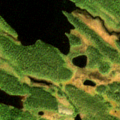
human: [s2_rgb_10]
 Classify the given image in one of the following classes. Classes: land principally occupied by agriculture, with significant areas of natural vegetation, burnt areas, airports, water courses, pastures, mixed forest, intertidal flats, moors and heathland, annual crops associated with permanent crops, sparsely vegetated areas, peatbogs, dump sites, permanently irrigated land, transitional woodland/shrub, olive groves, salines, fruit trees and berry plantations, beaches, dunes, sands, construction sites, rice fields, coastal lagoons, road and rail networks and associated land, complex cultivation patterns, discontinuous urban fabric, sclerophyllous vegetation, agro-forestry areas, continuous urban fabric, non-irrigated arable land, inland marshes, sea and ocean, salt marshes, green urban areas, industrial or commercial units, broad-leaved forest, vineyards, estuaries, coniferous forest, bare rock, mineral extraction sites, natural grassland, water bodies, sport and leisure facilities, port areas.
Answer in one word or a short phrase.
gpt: coniferous forest, transitional woodland/shrub, peatbogs, water bodies